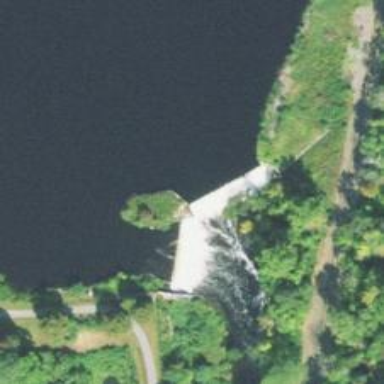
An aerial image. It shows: Weir in waterway.